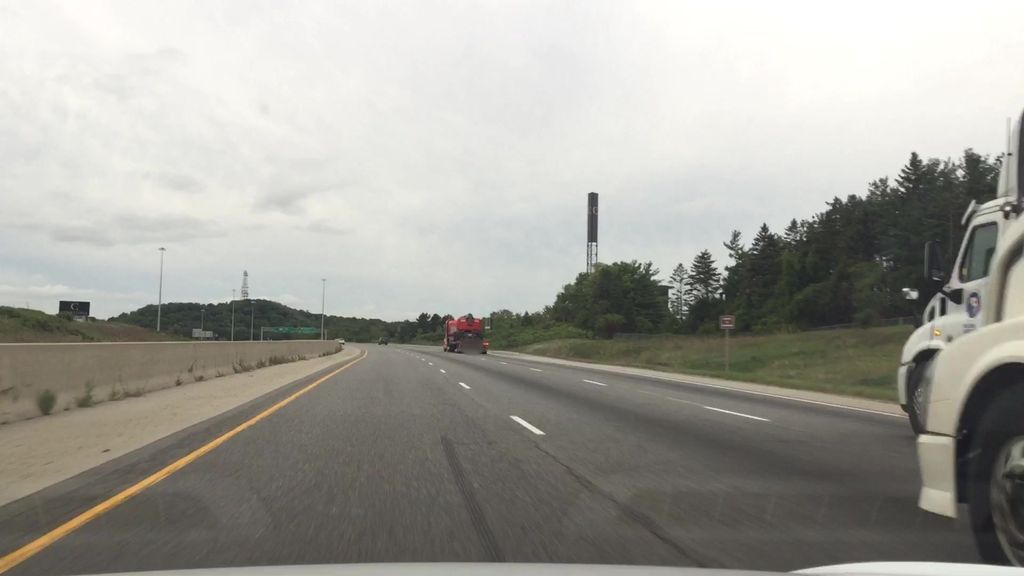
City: kitchener-waterloo